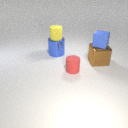
large blue metal cylinder behind large brown metal cube